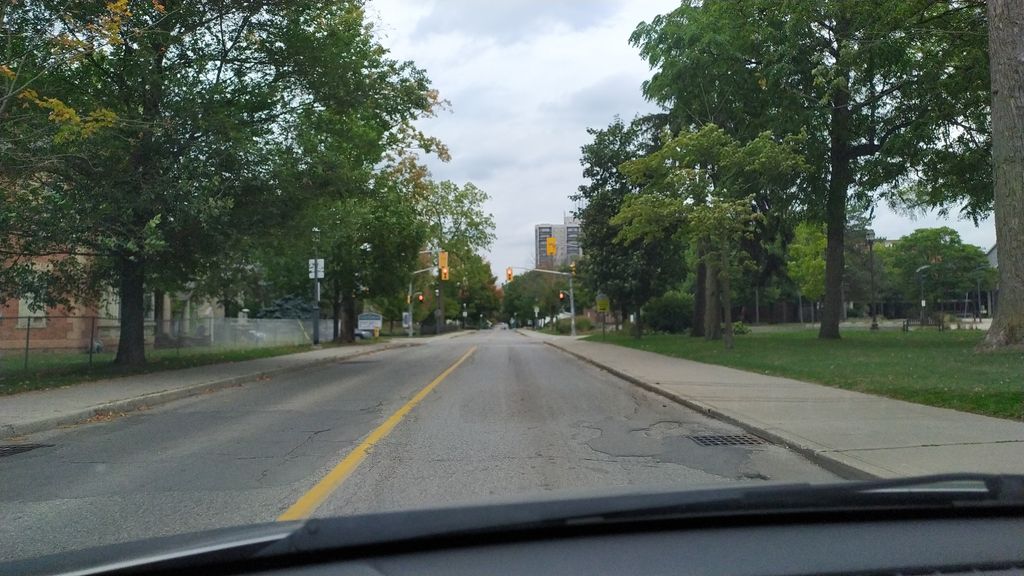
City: kitchener-waterloo